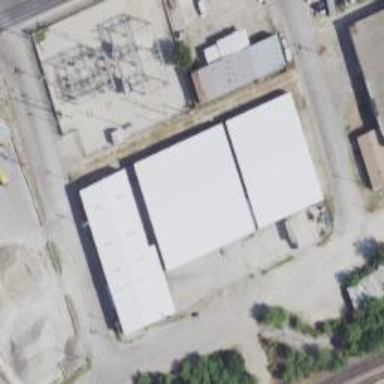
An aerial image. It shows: Outdoor power substation surrounded by fence. The substation is specifically for distribution purposes.